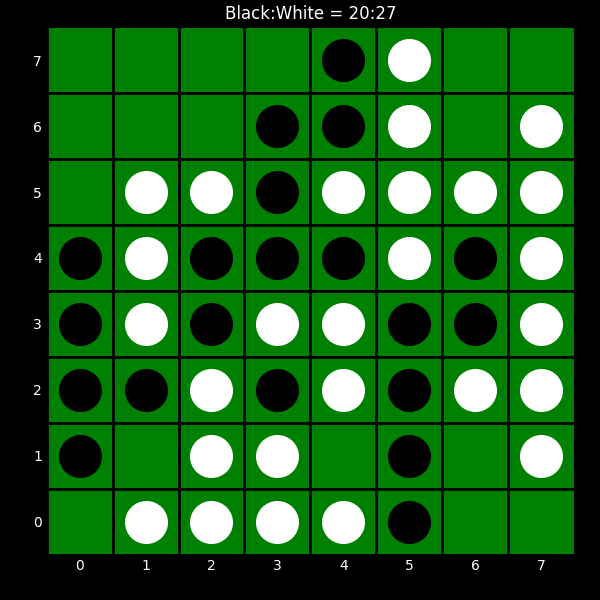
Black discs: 20
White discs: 27